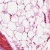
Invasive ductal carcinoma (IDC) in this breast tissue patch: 0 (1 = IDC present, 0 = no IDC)